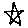
Label: star